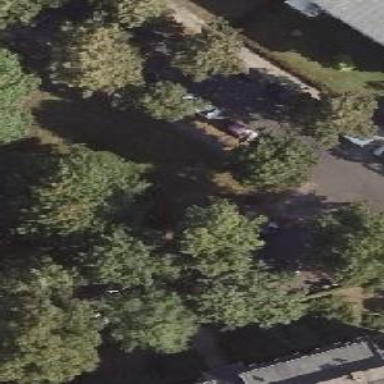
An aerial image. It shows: Avenue lined with broadleaved deciduous trees.